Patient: sex M, age 52
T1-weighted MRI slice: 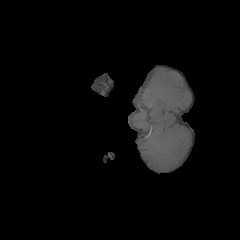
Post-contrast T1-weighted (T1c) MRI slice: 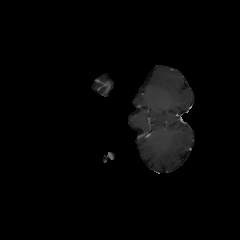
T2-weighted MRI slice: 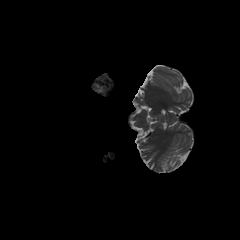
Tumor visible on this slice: no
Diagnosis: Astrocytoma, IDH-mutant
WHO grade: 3